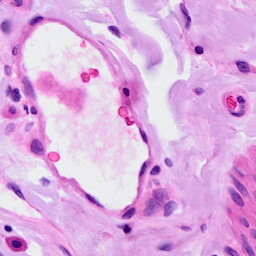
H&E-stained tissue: Ovarian